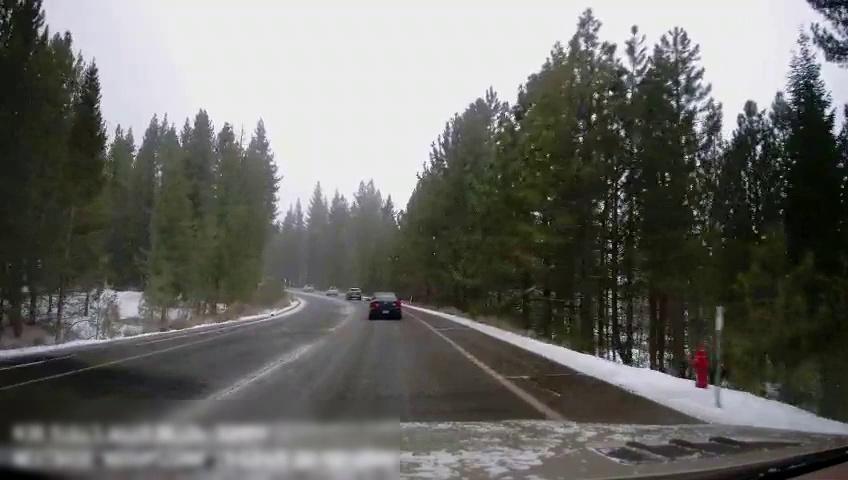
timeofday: Day
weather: Snowy
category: Drivable Space
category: Vehicles | Car
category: Vehicles | Car
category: Lanes | Opposite Lane
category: Lanes | Opposite Lane
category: Lanes | Opposite Lane
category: Lanes | Opposite Lane
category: Lanes | Current Lane